Question: I was debugging an iOS app.
When I run
'''
ProductListViewController *pListController = [[ProductListViewController alloc] initWithStyle:UITableViewStylePlain];
pListController.title = @"Wo De Shou Cang ";
//pListController.product=self.product;
pListController.opeType = Get_MyCollect;
[self.navigationController pushViewController:pListController animated:YES];
'''
My app quit without print anything in my Xcode output?
Any idea?
I open all option in Edit Scheme
And no more info print also.

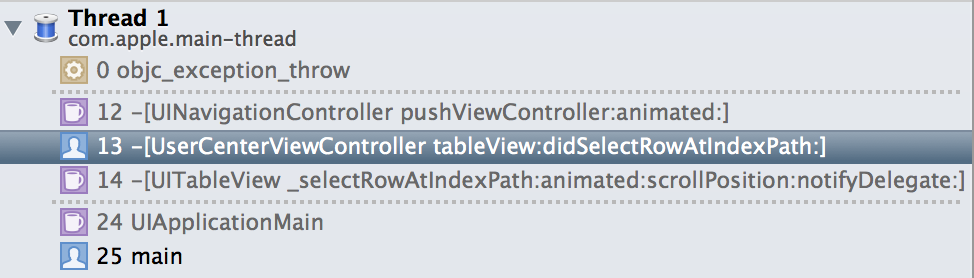
Answer: You have a custom UITableViewController called ProductListViewController, and you instantiate it like this:
'''
[[ProductListViewController alloc] initWithStyle:UITableViewStylePlain];
'''
The problem is that you also have a ProductListViewController nib. In iOS 6 (not iOS 5 and before) this nib is loaded automatically as your ProductListViewController view controller's nib when you say the above line of code. Therefore ProductListViewController must be the nib's owner and both its 'view' and its 'tableView' must be a UITableView in the nib.
Alternatively, simply change the nib's name, or delete the nib (and rebuild the project folder)! Now your UITableViewController will create its own UITableView.